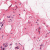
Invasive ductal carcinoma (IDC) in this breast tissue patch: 0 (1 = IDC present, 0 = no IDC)